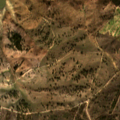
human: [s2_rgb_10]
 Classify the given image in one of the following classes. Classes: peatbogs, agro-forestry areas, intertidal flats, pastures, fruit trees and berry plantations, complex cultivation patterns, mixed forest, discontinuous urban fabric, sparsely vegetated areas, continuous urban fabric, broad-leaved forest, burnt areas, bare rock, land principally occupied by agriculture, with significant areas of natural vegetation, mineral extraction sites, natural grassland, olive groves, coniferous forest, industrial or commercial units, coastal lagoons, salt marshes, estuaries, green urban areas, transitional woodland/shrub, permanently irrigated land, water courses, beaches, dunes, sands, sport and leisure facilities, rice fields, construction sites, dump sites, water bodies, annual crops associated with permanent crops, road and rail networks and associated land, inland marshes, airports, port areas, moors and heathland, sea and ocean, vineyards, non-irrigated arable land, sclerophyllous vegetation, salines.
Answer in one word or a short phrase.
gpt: non-irrigated arable land, agro-forestry areas, broad-leaved forest, transitional woodland/shrub